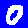
Digit: 0